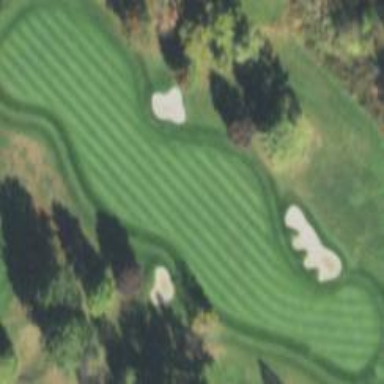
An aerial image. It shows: Golf fairway surrounded by grass.